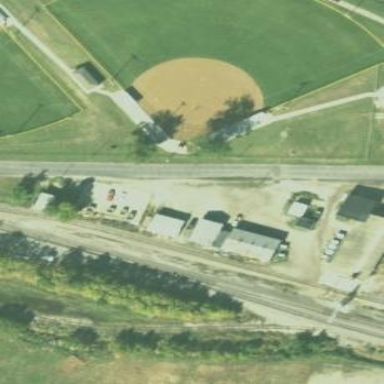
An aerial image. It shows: Baseball pitch for leisure land.